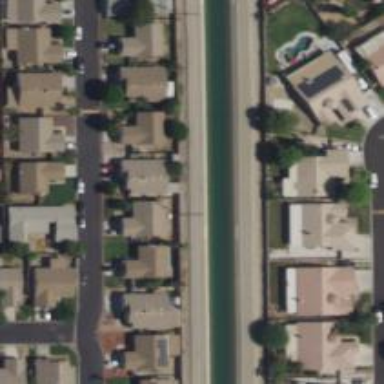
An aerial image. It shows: Canal.